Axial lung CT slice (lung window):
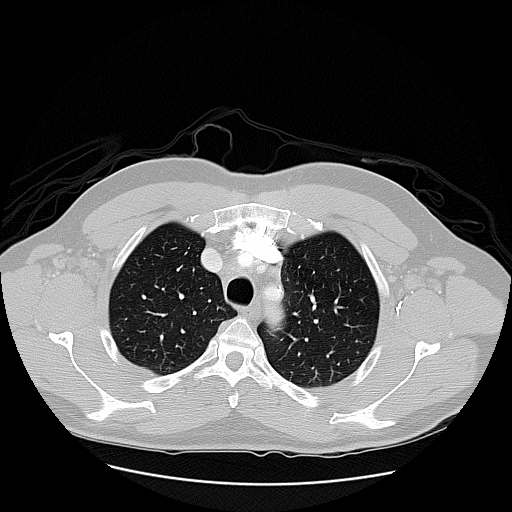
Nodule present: no